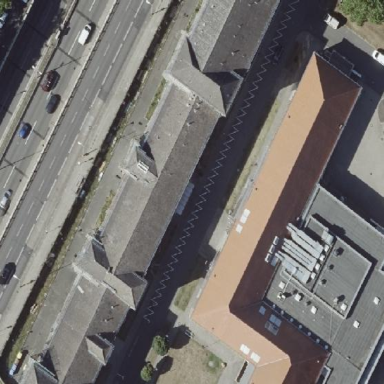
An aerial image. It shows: Dormitory building.